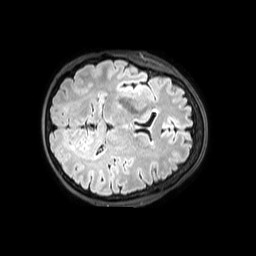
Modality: FLAIR
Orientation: axial
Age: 49
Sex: female
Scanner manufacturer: philips
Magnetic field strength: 3 T
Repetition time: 4.8 s
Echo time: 0.2798 s